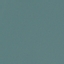
Land use / land cover: SeaLake